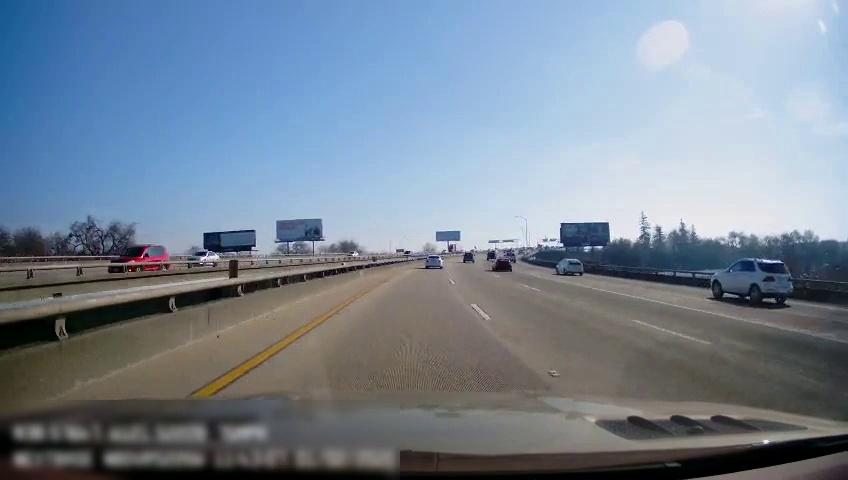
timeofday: Day
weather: Sunny
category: Drivable Space
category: Vehicles | SUV
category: Vehicles | Car
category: Vehicles | Car
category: Drivable Space
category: Vehicles | Car
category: Vehicles | Car
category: Vehicles | Truck
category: Vehicles | Truck
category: Vehicles | Truck
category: Vehicles | SUV
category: Vehicles | Car
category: Lanes | Current Lane
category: Lanes | Current Lane
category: Lanes | Current Lane
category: Lanes | Alternate Lane
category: Traffic | Signs
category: Traffic | Signs